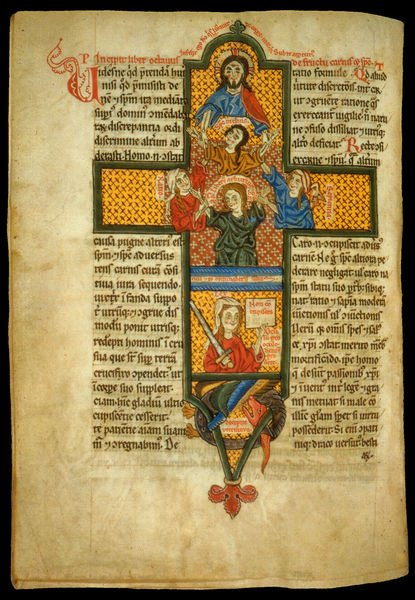
Titel: Speculum Virginum
Institution: Leipzig, Universitätsbibliothek
Schlagwörter: blau, gelb, grün, schwarz, zeichnung, rot, muster, bibel, rahmen, blatt, schrift, papier, tafel, buch, kreuz, religion, seite, schwert, text, buchstaben, initiale, beten, lilie, buchseite, pergament, heiligenschein, christus, jesus, mittelalter, kreuzzug, heilige, maria, christentum, drache, gebetbuch, latein, schriftband, buchmalerei, evangelisten, minuskel, stundenbuch, christlcih, s, u, rtet